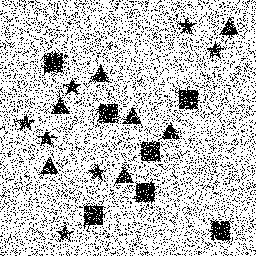
Squares: 7
Triangles: 7
Stars: 7
Total shapes: 21